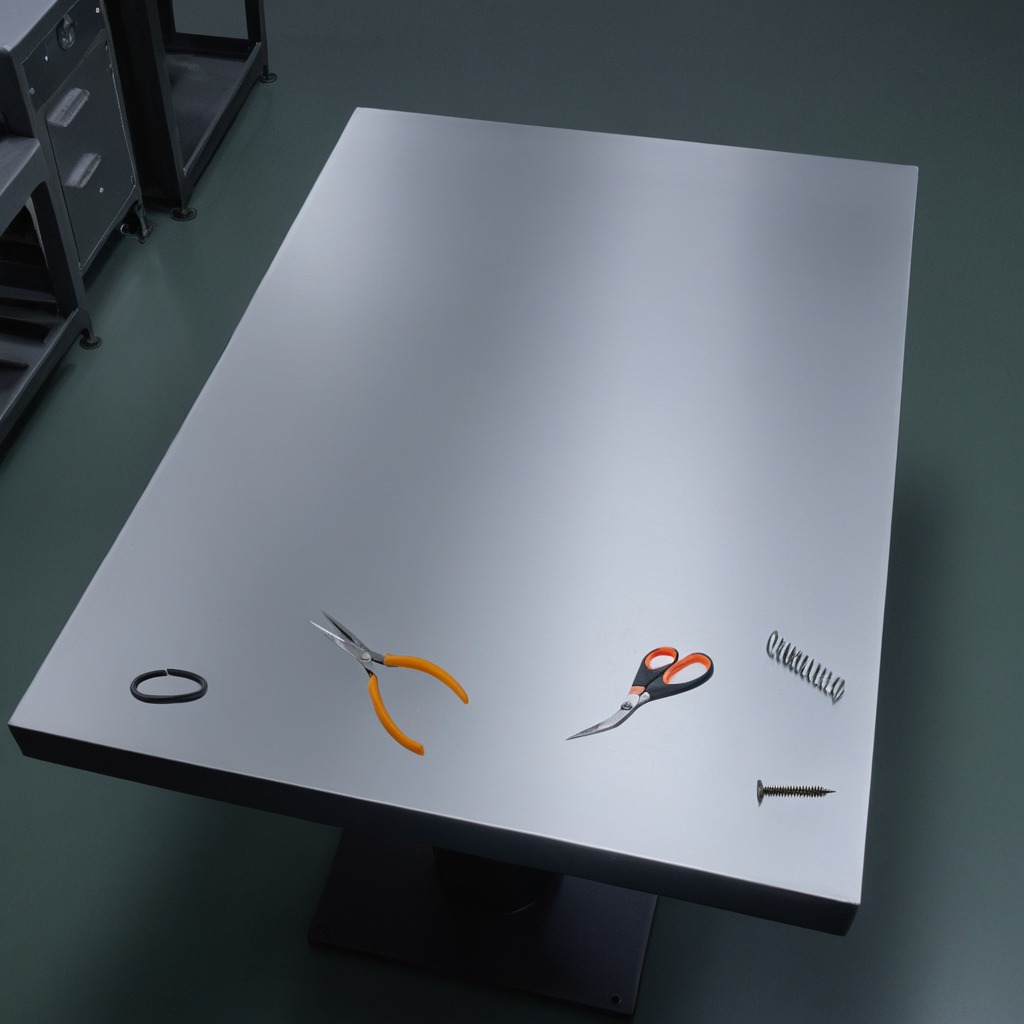
A rubber o-ring, a metal machine screw, a pair of pliers, a coiled metal spring, and a pair of scissors are lying on the tabletop.